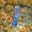
Label: 1